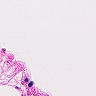
Metastatic tissue present: no